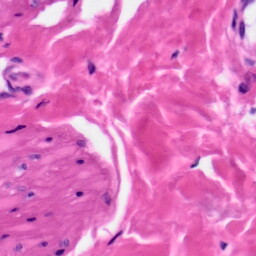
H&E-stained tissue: Skin